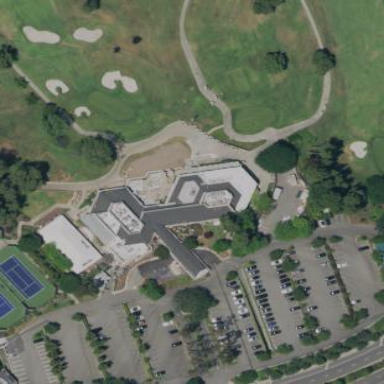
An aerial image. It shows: Building located at golf course.